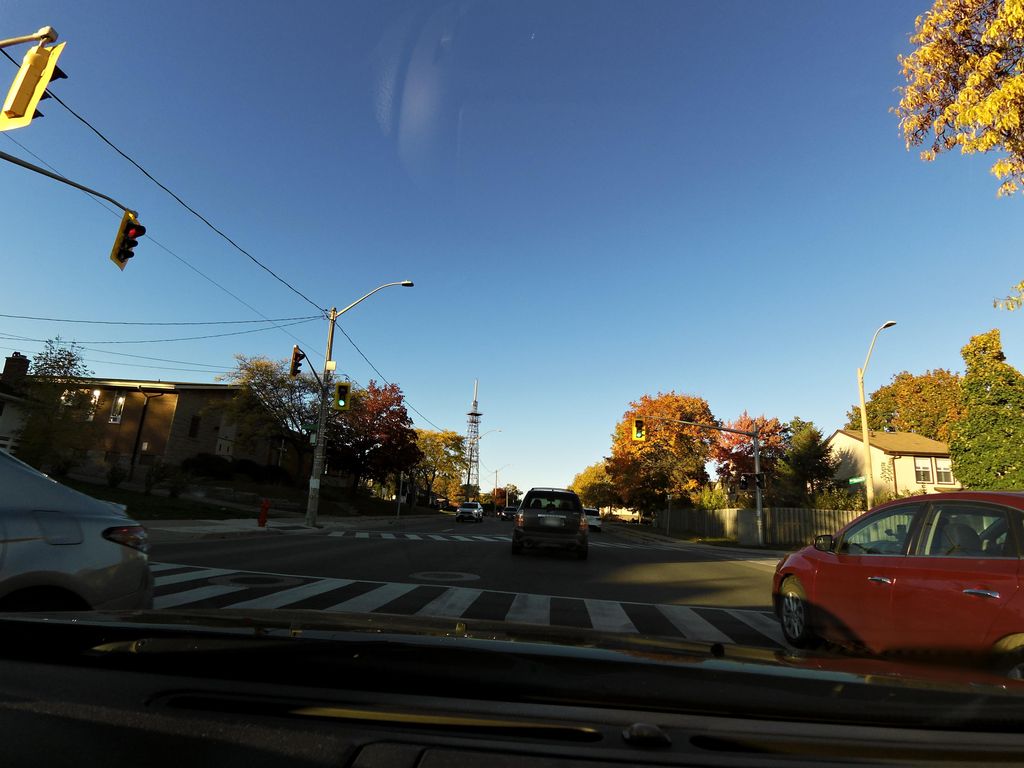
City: hamilton